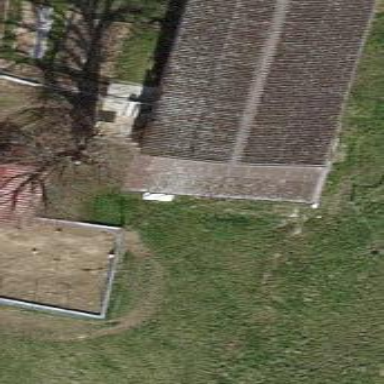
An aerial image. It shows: Cowshed building.